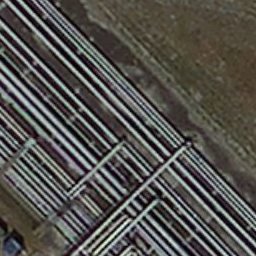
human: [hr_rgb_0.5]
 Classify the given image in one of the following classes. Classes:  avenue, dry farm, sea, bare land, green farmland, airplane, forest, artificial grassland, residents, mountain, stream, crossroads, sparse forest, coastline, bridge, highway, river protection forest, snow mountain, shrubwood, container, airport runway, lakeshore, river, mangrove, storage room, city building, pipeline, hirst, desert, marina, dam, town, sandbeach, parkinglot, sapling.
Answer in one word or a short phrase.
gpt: pipeline